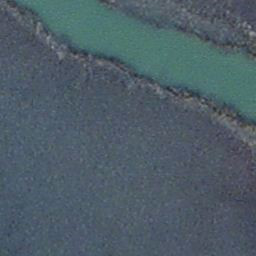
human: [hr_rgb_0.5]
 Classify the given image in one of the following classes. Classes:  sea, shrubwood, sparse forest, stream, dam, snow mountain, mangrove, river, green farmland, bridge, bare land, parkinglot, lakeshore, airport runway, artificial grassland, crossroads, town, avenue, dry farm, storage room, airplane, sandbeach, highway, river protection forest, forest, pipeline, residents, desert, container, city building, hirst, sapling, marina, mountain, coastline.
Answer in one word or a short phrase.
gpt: stream